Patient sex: F
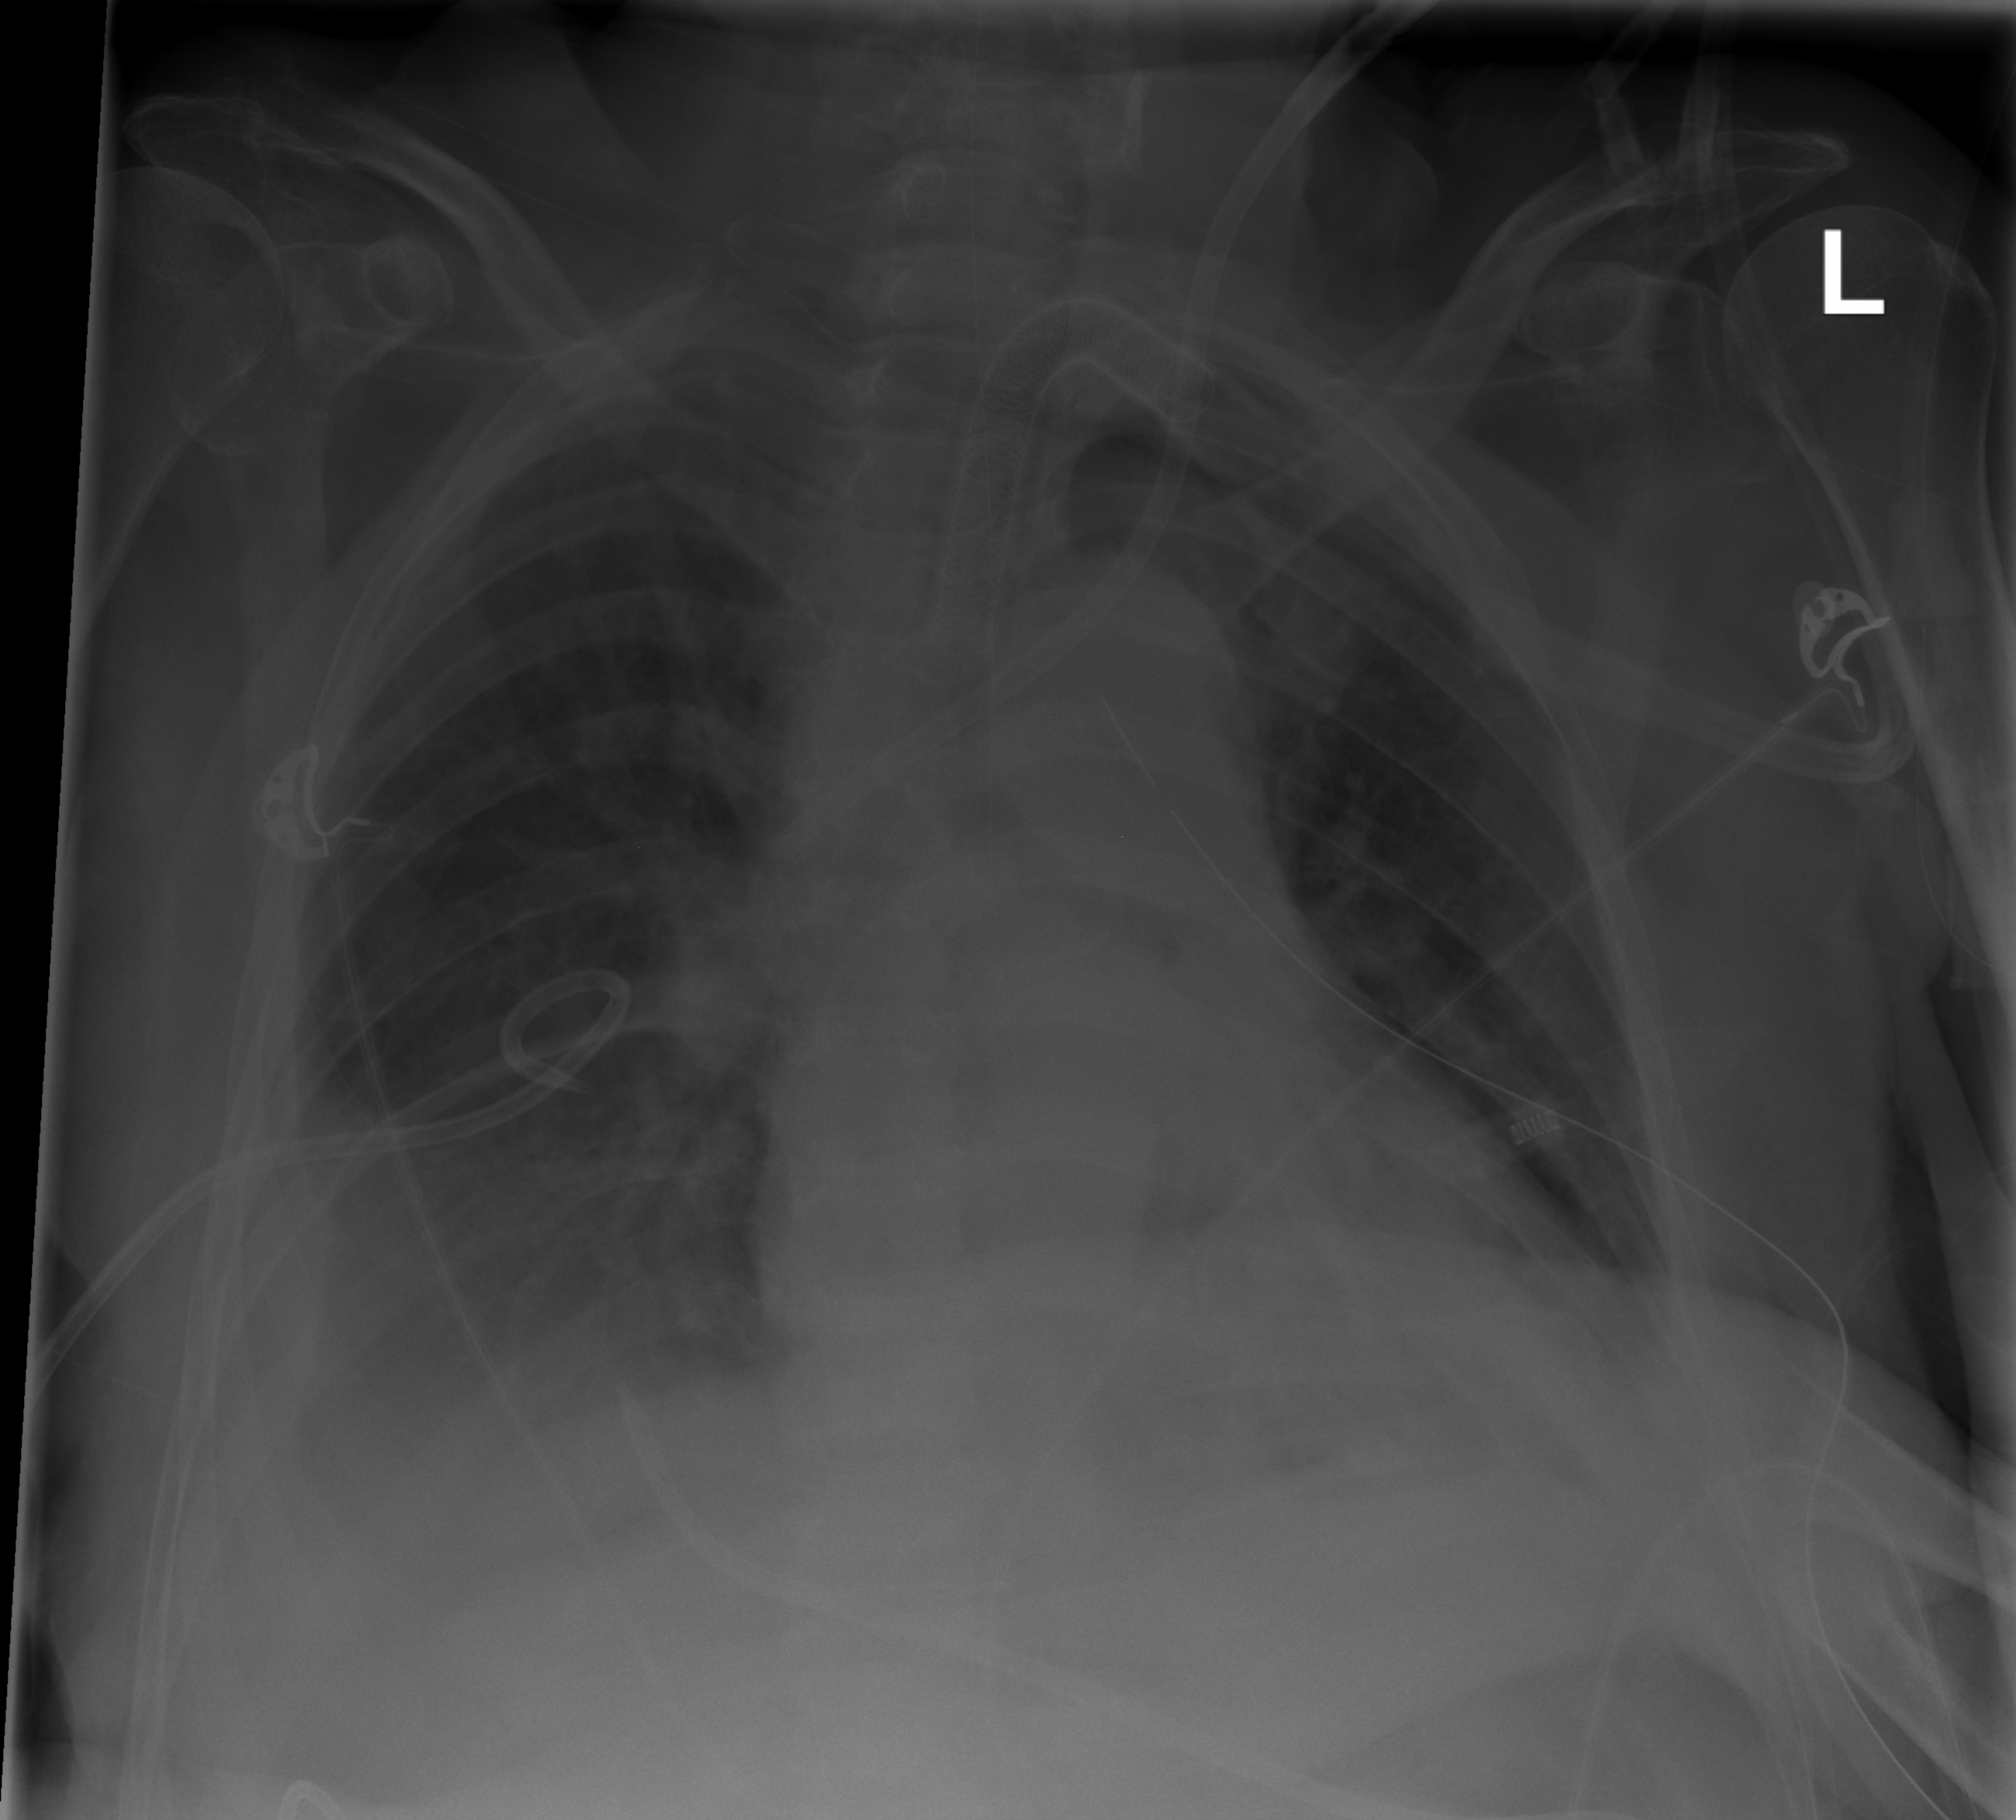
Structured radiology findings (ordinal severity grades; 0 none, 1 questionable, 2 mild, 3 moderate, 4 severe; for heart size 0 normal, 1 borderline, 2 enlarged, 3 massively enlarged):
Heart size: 1
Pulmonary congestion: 2
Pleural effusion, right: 2
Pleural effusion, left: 0
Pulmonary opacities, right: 0
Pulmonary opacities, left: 2
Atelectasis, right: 2
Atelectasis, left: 2